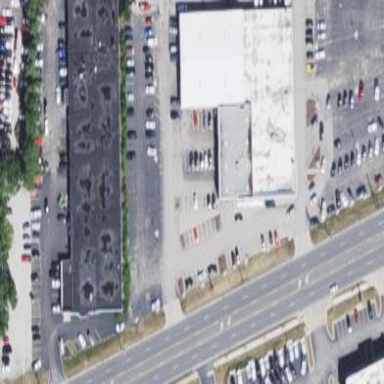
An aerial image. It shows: Commercial building with car shop.